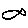
Label: fish